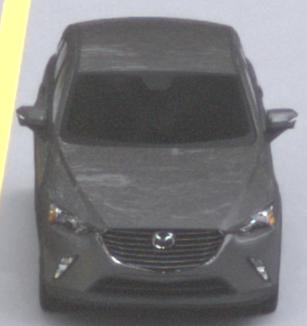
Make: Mazda
Model: CX-3 SKYACTIV-G 120
Detailed model: CX-3 (DK)
Model produced from: 2015/06
Model produced until: 2018/06
Doors: 5
Color: gray
Road condition: dry road
Daytime: morning or afternoon
Contrast: low contrast